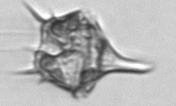
Label: Amylax